Interaction volume radius: 10 \u00c5
Interaction volume height: 20 \u00c5
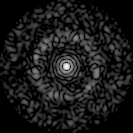
Disorder parameter: 0.8551